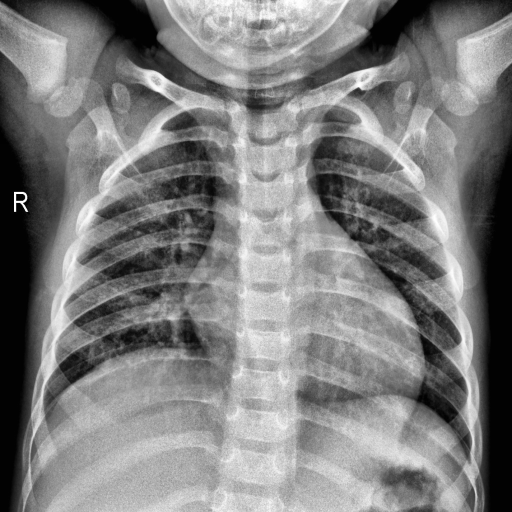
Finding: NORMAL